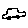
Label: car